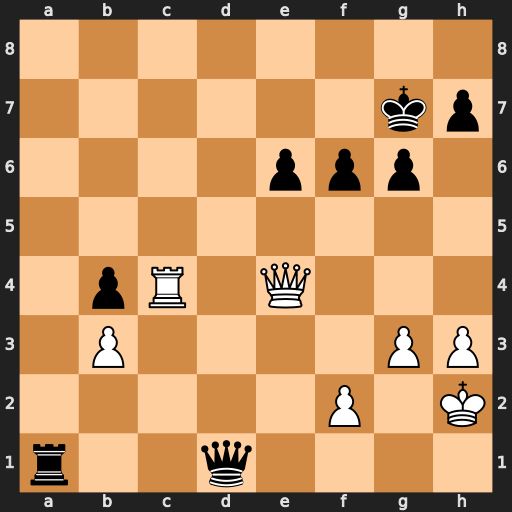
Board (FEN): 8/6kp/4ppp1/8/1pR1Q3/1P4PP/5P1K/r2q4
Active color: w
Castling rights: -
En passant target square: -
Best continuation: Qb7+ Kh6 Rh4+